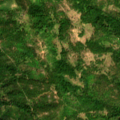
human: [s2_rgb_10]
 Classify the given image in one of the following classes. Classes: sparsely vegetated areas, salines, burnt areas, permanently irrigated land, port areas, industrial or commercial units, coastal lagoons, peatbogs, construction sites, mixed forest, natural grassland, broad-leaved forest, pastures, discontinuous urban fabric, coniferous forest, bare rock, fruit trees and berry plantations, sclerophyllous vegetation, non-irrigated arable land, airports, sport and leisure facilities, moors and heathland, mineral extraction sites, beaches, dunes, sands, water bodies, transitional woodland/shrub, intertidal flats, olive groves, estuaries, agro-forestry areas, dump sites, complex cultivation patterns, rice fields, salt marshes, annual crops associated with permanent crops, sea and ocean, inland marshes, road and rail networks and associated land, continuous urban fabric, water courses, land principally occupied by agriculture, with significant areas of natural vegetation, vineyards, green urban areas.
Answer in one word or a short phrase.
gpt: broad-leaved forest, transitional woodland/shrub